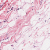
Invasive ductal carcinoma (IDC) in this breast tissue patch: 0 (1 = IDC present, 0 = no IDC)